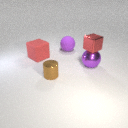
large red rubber cube behind large purple metal sphere